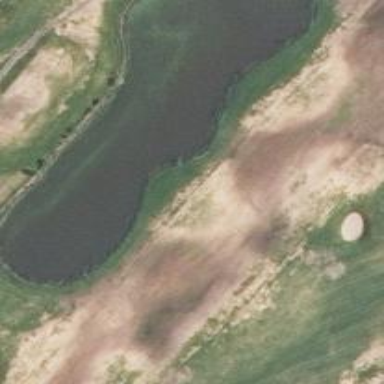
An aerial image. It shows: Water hazard in golf course. The hazard is natural water feature.